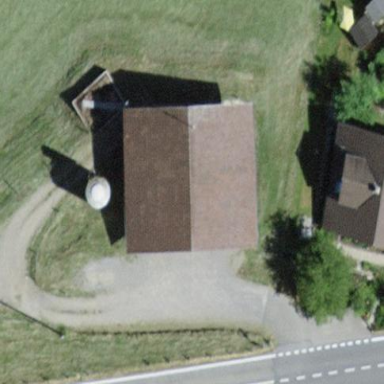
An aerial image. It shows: Rural barn.